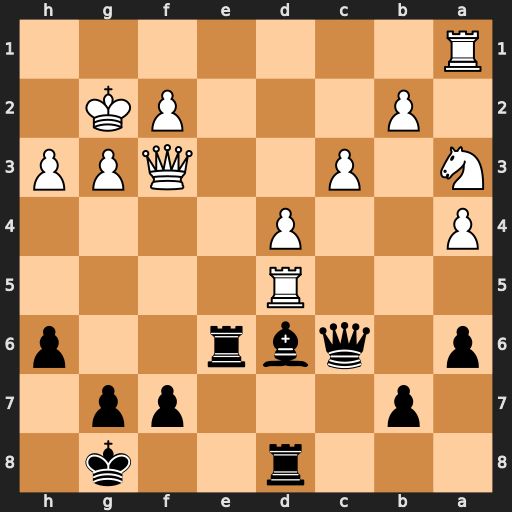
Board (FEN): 3r2k1/1p3pp1/p1qbr2p/3R4/P2P4/N1P2QPP/1P3PK1/R7
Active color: b
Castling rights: -
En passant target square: -
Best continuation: Rf6 Rf5 Rxf5 Qxc6 bxc6